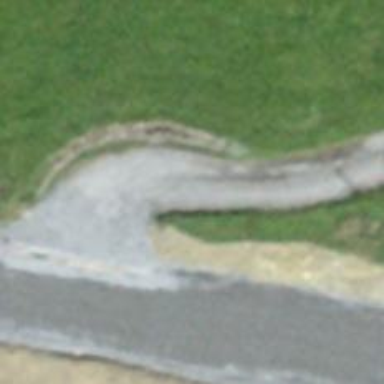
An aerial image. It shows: Asphalt track with grade2 tracktype.